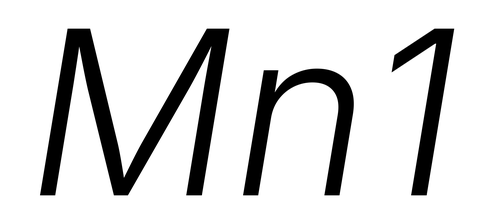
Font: Inter-Italic_Light_Italic